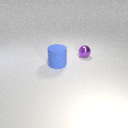
large blue rubber cylinder to the left of small purple metal sphere